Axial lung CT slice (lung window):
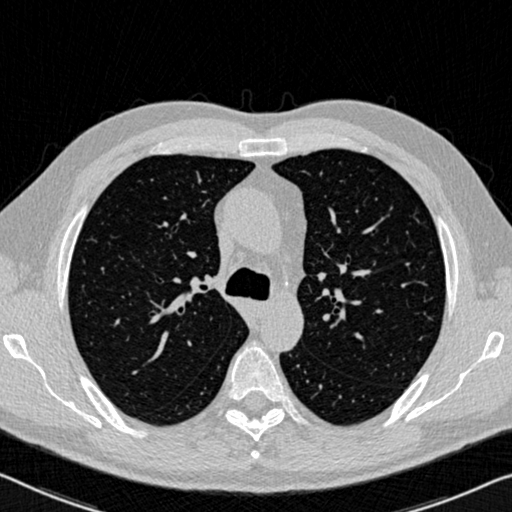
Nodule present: no